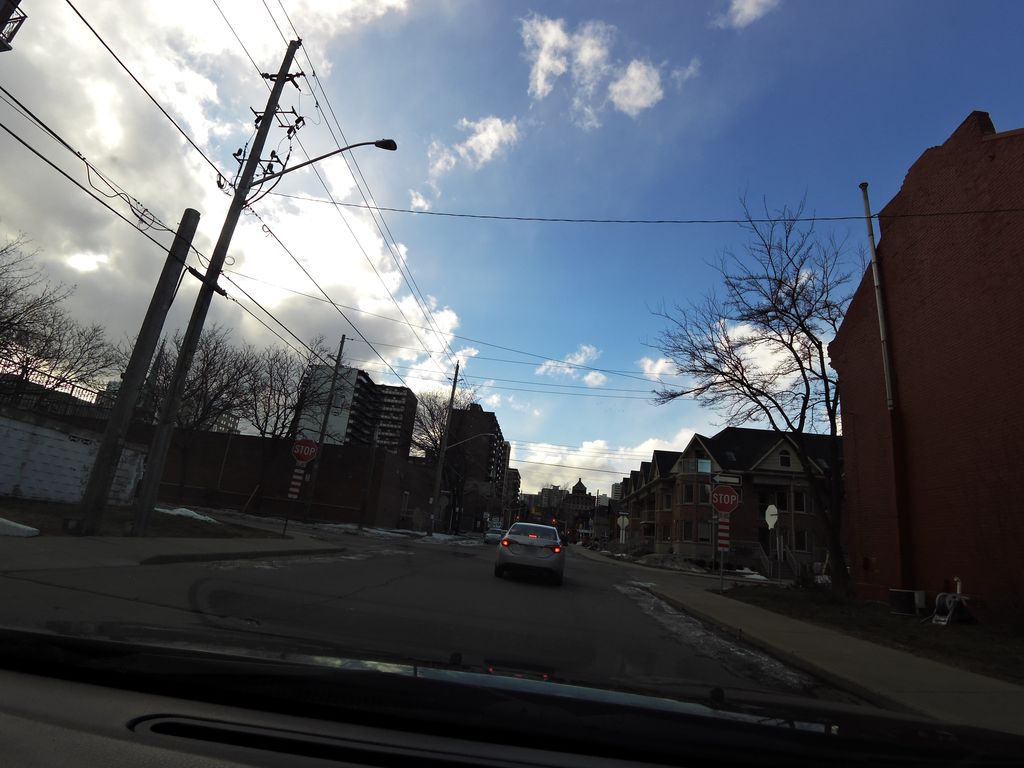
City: hamilton